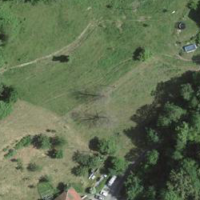
EUNIS habitat code: 52
Species observed at this site:
Campanula trachelium